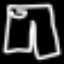
Label: pants